Question: I'm looking at the 'System.Web.Http' assembly in <URL> and I can't see a reference to 'Newtonsoft.Json'

even though I know that 'System.Web.Http.Results.JsonResult' uses 'Newtonsoft.Json' as it's serializer unlike it's 'System.Web.Mvc' cousin.
'''
using Newtonsoft.Json;
using System;
using System.IO;
using System.Net;
using System.Net.Http;
using System.Net.Http.Headers;
using System.Text;
using System.Threading;
using System.Threading.Tasks;
using System.Web.Http;
namespace System.Web.Http.Results
{
/// <summary>
/// Represents an action result that returns an <see cref="F:System.Net.HttpStatusCode.OK"/> response with JSON data.
/// </summary>
/// <typeparam name="T">The type of content in the entity body.</typeparam>
public class JsonResult<T> : IHttpActionResult
'''
Now I understand that 'Newtonsoft.Json' will come down from Nuget in most instances if not already installed as per the 'WebGrease' dependency but I don't understand why it doesn't show up in references.
It does show up as a comment in the AssemblyInfo file:
'''
using System;
using System.Diagnostics;
using System.Reflection;
using System.Resources;
using System.Runtime.CompilerServices;
using System.Runtime.InteropServices;
using System.Runtime.Versioning;
// Assembly System.Web.Http, Version=5.2.3.0, Culture=neutral, PublicKeyToken=31bf3856ad364e35
// MVID: F99F496C-B0D2-49C1-A945-C1FCABCE1695
// References: mscorlib, Version=4.0.0.0, Culture=neutral, PublicKeyToken=b77a5c561934e089
// References: System.Net.Http, Version=4.0.0.0, Culture=neutral, PublicKeyToken=b03f5f7f11d50a3a
// References: System.Net.Http.Formatting, Version=5.2.3.0, Culture=neutral, PublicKeyToken=31bf3856ad364e35
// References: System.Xml, Version=4.0.0.0, Culture=neutral, PublicKeyToken=b77a5c561934e089
// References: System, Version=4.0.0.0, Culture=neutral, PublicKeyToken=b77a5c561934e089
// References: System.Core, Version=4.0.0.0, Culture=neutral, PublicKeyToken=b77a5c561934e089
// References: Newtonsoft.Json, Version=6.0.0.0, Culture=neutral, PublicKeyToken=30ad4fe6b2a6aeed
// References: System.ComponentModel.DataAnnotations, Version=4.0.0.0, Culture=neutral, PublicKeyToken=31bf3856ad364e35
// References: System.Runtime.Serialization, Version=4.0.0.0, Culture=neutral, PublicKeyToken=b77a5c561934e089
[assembly: AssemblyTrademark("")]
[assembly: NeutralResourcesLanguage("en-US")]
[assembly: AssemblyConfiguration("")]
[assembly: ComVisible(false)]
[assembly: CLSCompliant(true)]
[assembly: AssemblyCompany("Microsoft Corporation.")]
[assembly: AssemblyMetadata("Serviceable", "True")]
[assembly: AssemblyProduct("Microsoft ASP.NET MVC")]
[assembly: Debuggable(DebuggableAttribute.DebuggingModes.IgnoreSymbolStoreSequencePoints)]
[assembly: CompilationRelaxations(8)]
[assembly: RuntimeCompatibility(WrapNonExceptionThrows = true)]
[assembly: Extension]
[assembly: TargetFramework(".NETFramework,Version=v4.5", FrameworkDisplayName = ".NET Framework 4.5")]
[assembly: SatelliteContractVersion("5.2.3.0")]
[assembly: AssemblyCopyright("©️ Microsoft Corporation. All rights reserved.")]
[assembly: AssemblyFileVersion("5.2.30128.0")]
[assembly: AssemblyInformationalVersion("5.2.3-30128 (0e974218e12a67d4b1f25422119e40cfe6953e46)")]
[assembly: AssemblyDescription("")]
[assembly: AssemblyTitle("System.Web.Http")]
[assembly: Guid("70cecdcd-46f5-492b-9e1f-1d9a947f1fd1")]
[assembly: InternalsVisibleTo("System.Web.Http.Test, PublicKey=0024000004800000940000000602000000240000525341310004000001000100b5fc90e7027f67871e773a8fde8938c81dd402ba65b9201d60593e96c492651e889cc13f1415ebb53fac1131ae0bd333c5ee6021672d9718ea31a8aebd0da0072f25d87dba6fc90ffd598ed4da35e44c398c454307e8e33b8426143daec9f596836f97c8f74750e5975c64e2189f45def46b2a2b1247adc3652bf5c308055da9")]
[assembly: InternalsVisibleTo("System.Web.Http.Integration.Test, PublicKey=0024000004800000940000000602000000240000525341310004000001000100b5fc90e7027f67871e773a8fde8938c81dd402ba65b9201d60593e96c492651e889cc13f1415ebb53fac1131ae0bd333c5ee6021672d9718ea31a8aebd0da0072f25d87dba6fc90ffd598ed4da35e44c398c454307e8e33b8426143daec9f596836f97c8f74750e5975c64e2189f45def46b2a2b1247adc3652bf5c308055da9")]
[assembly: AssemblyVersion("5.2.3.0")]
'''
So is this a setting, or a dotPeek quirk, or something about the way that assembly is built, or something else?
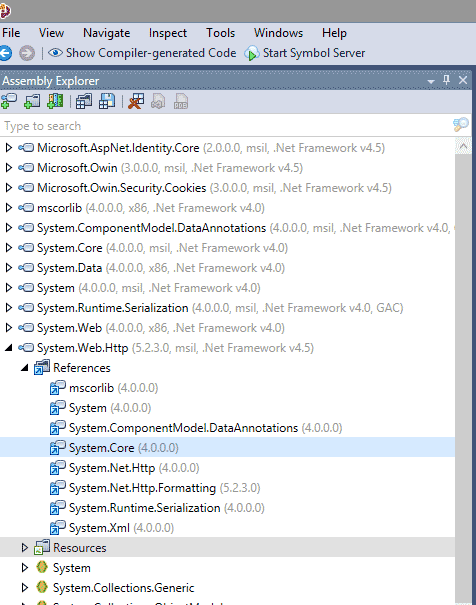
Answer: I know this is an old question, but while researching this I saw this unanswered post, so I thought I would answer it. The reason it doesn't show in dotPeek is because dotPeek .
You can reproduce this fairly simply by creating a simple project with two assemblies where one references the other. If you copy the DLLs into a folder, and view the referencing assembly in dotPeek it will show the referenced assembly. Remove it from dotPeek, remove the referenced assembly from the folder and view the referencing assembly again - and you will see that reference has disappeared from dotPeek (apart from in the 'AssemblyInfo.cs' as you mention above).
FWIW, Because of this issue I have moved to using ILSpy because that doesn't suffer from the same issue.